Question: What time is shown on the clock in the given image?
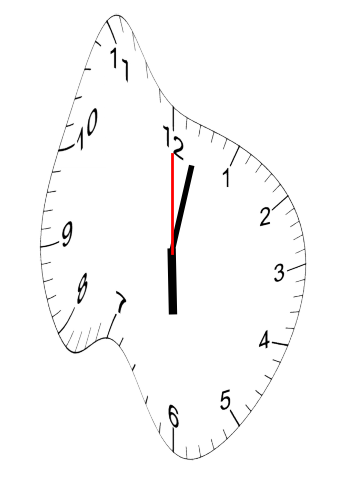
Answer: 06:02:00